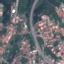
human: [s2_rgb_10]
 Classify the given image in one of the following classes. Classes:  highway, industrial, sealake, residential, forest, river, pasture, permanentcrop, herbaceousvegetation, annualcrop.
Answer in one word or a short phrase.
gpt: Highway